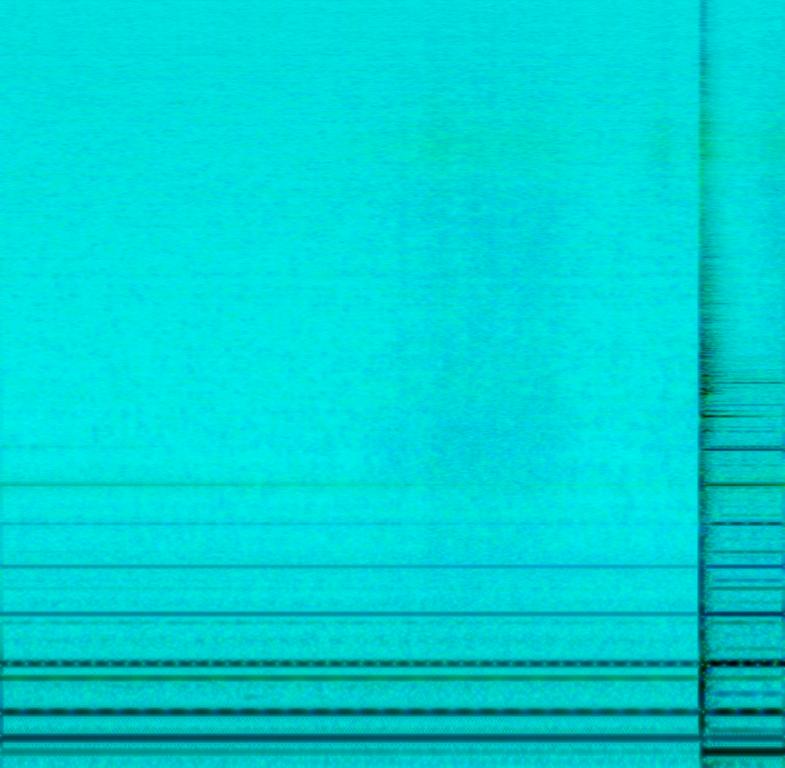
The low quality recording features a deep tone singing bowl resonance and a bowl hit impact. It sounds relaxing, calming and hypnotic.